Question: Hello how can I replace digits in following javascript timer with respective images. ie 0 with dig1.png, 1 with dig2.png, 3 with dig3. png.....colon(:) with colo.png.
00:23:01 ==>>
'''
var Timer;
var TotalSeconds;
function CreateTimer(TimerID, Time) {
Timer = document.getElementById(TimerID);
TotalSeconds = Time;
UpdateTimer()
window.setTimeout("Tick()", 1000);
}
function Tick() {
if (TotalSeconds <= 0) {
doSubmit();
document.getElementById("timeisup").innerHTML = "Time is up response.";
return;
}
TotalSeconds -= 1;
UpdateTimer()
window.setTimeout("Tick()", 1000);
}
function UpdateTimer() {
Timer.innerHTML = TotalSeconds;
}
function UpdateTimer() {
var Seconds = TotalSeconds;
var Days = Math.floor(Seconds / 86400);
Seconds -= Days * 86400;
var Hours = Math.floor(Seconds / 3600);
Seconds -= Hours * (3600);
var Minutes = Math.floor(Seconds / 60);
Seconds -= Minutes * (60);
var TimeStr = ((Days > 0) ? Days + " days " : "") + LeadingZero(Hours) + ":"
+ LeadingZero(Minutes) + ":" + LeadingZero(Seconds)
Timer.innerHTML = TimeStr;
}
function LeadingZero(Time) {
return (Time < 10) ? "0" + Time : + Time;
}
'''
And here is the html markup that shows the timer...
'''
<span id="timer"style="font-weight: bold;"></span><script
type="text/javascript">window.onload = CreateTimer("timer", 7200);</script>
'''
Thanks
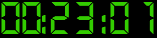
Answer: I think the best approach is to create the images first and leave them in place
'''
<img id="d0" src="dig0.png">
<img id="d1" src="dig0.png">
<img src="col.png">
<img id="d2" src="dig0.png">
<img id="d3" src="dig0.png">
<img src="col.png">
<img id="d4" src="dig0.png">
<img id="d5" src="dig0.png">
'''
and then just update image 'src' from javascript:
'''
var digits = [document.getElementById("d0"),
document.getElementById("d1"),
document.getElementById("d2"),
document.getElementById("d3"),
document.getElementById("d4"),
document.getElementById("d5")];
function setTime(hh, mm, ss) {
digits[0].src = "dig" + Math.floor(hh / 10) + ".png";
digits[1].src = "dig" + (hh % 10) + ".png";
digits[2].src = "dig" + Math.floor(mm / 10) + ".png";
digits[3].src = "dig" + (mm % 10) + ".png";
digits[4].src = "dig" + Math.floor(ss / 10) + ".png";
digits[5].src = "dig" + (ss % 10) + ".png";
}
'''